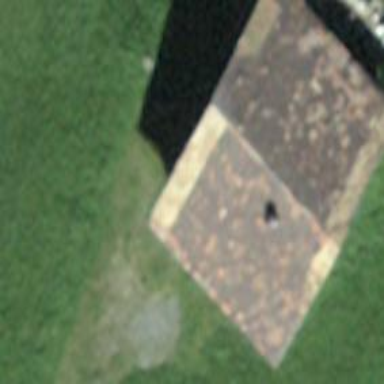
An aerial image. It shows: Farm building.